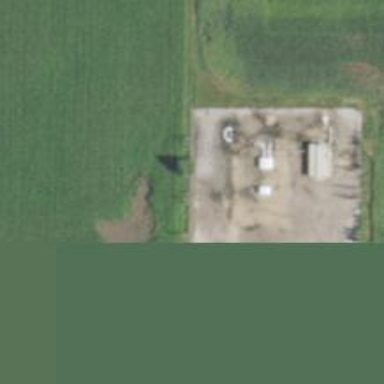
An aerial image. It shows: Gas substation for power distribution.